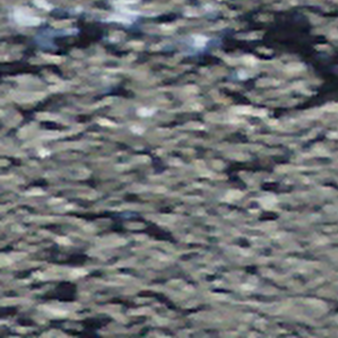
Label: other